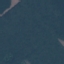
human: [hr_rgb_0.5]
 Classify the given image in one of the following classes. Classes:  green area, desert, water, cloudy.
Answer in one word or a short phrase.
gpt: green area